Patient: sex M, age 75
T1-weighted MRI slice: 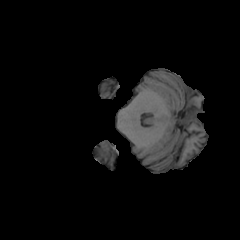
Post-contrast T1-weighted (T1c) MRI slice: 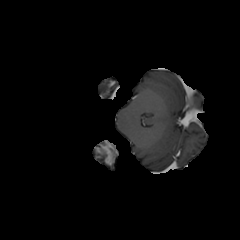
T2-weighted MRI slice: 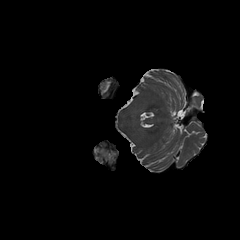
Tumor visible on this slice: yes
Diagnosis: Glioblastoma, IDH-wildtype
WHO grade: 4